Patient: sex M, age 35
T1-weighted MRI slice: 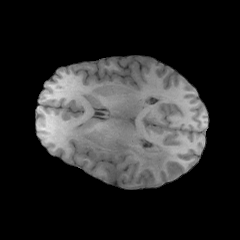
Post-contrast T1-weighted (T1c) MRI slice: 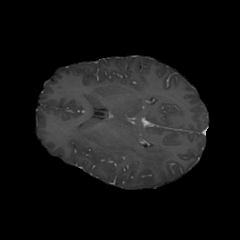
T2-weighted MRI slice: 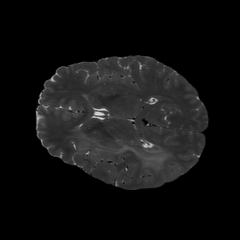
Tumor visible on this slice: yes
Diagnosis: Astrocytoma, IDH-wildtype
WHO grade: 2